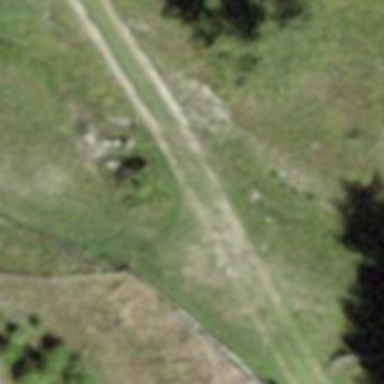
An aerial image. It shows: Gravel track with grade1 tracktype.